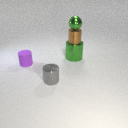
small green metal sphere above large green metal cylinder